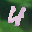
Label: 4